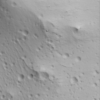
Label: not_dusty